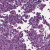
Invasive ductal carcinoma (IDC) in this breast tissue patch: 1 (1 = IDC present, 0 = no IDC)